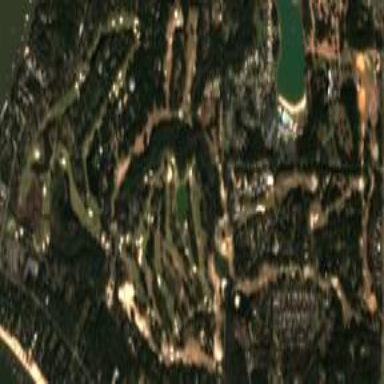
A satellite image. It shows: Golf course surrounded by greenery.